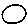
Label: circle